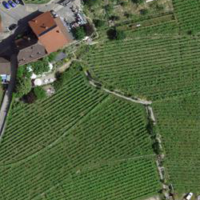
EUNIS habitat code: 40
Species observed at this site:
Cosmos bipinnatus
Ficus carica